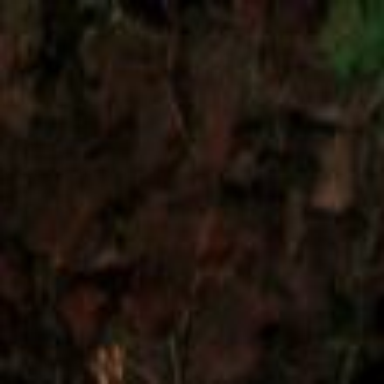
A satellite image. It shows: Forest area.